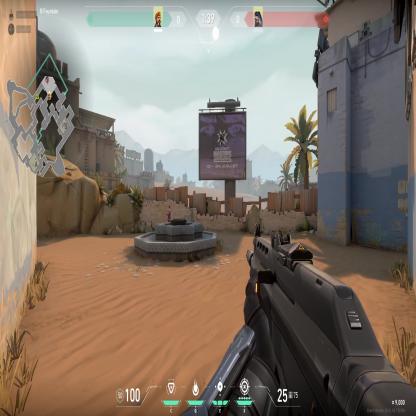
Label: enemy